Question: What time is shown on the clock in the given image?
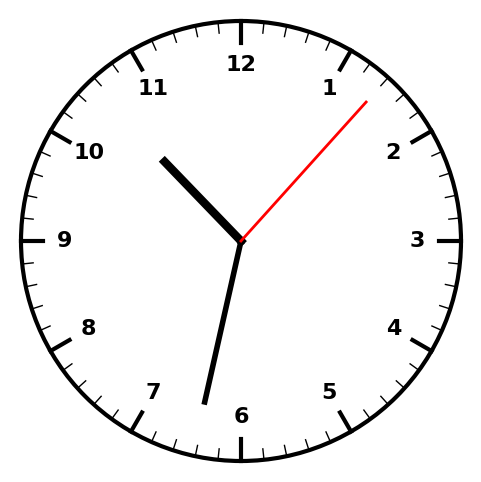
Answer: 10:32:07